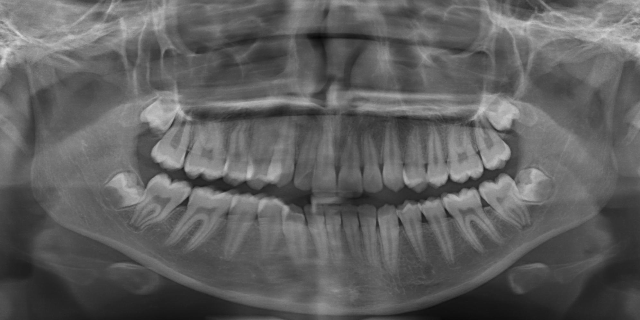
adult